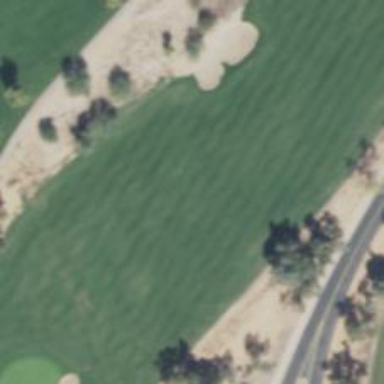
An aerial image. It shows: View of golf hole.